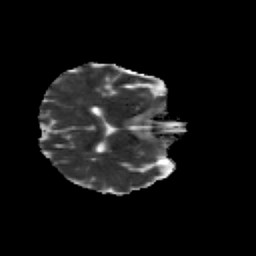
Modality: MD
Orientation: axial
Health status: healthy
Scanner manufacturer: siemens
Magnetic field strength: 3 T
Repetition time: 12 s
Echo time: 0.092 s